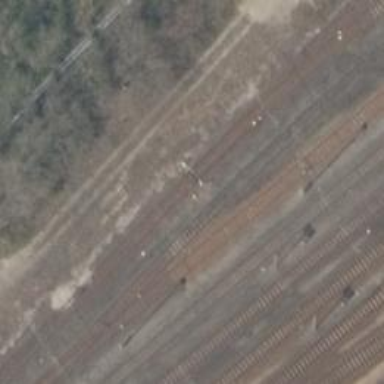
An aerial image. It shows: Railway switch.